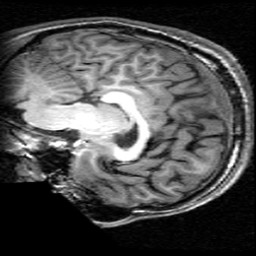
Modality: T1w
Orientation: sagittal
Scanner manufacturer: ge
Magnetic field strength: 3 T
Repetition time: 0.009 s
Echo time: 0.001828 s